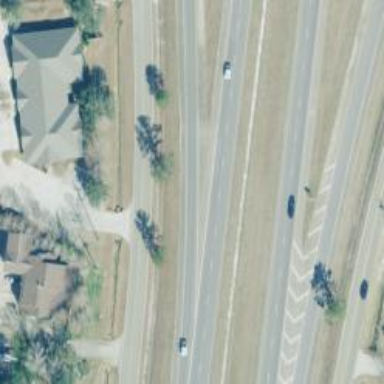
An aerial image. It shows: Tertiary road with frontage road along it.